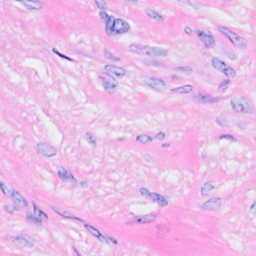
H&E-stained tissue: Breast